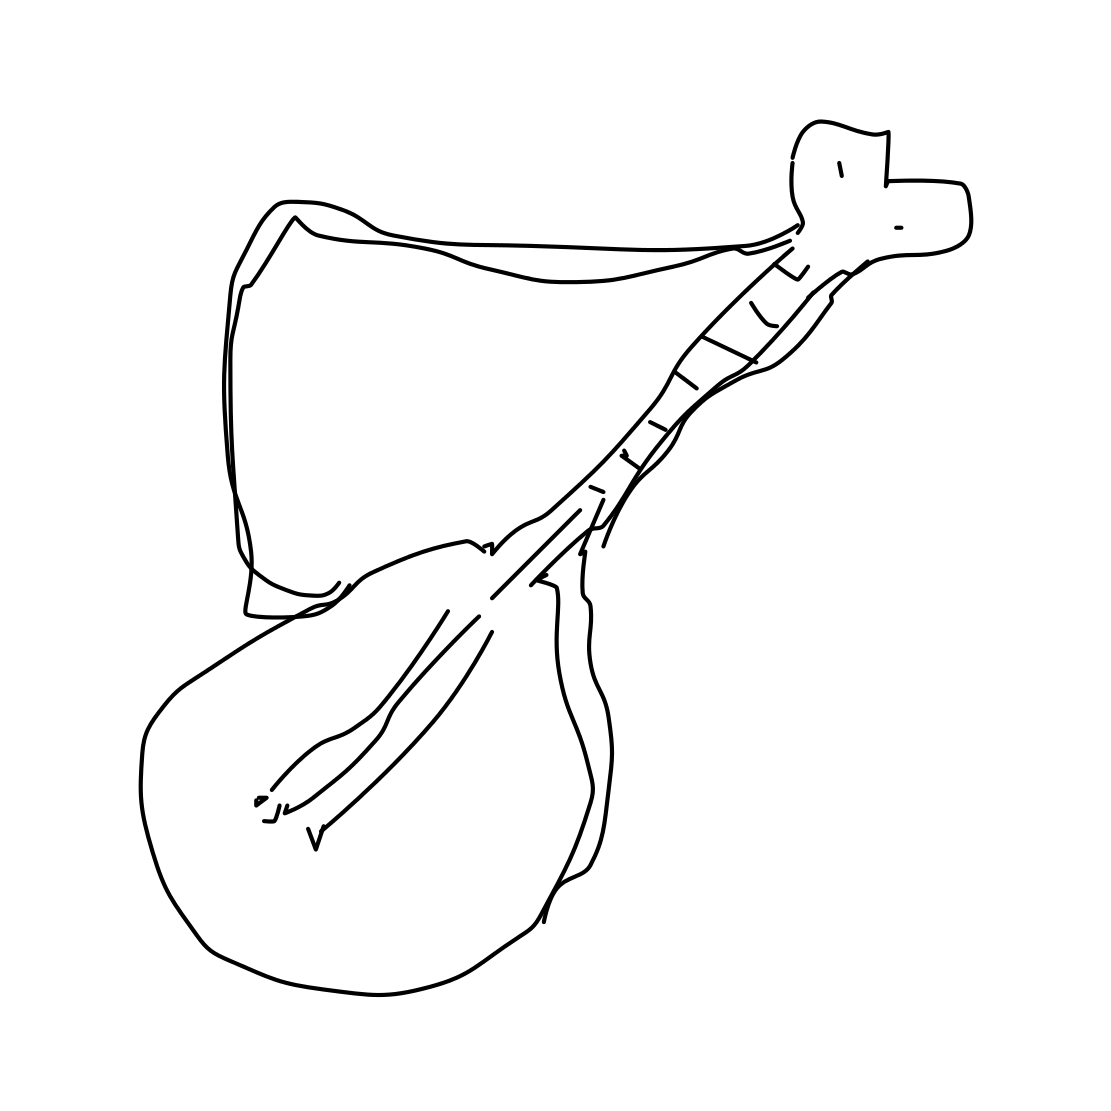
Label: guitar